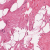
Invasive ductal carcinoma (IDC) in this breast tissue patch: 0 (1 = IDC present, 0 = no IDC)